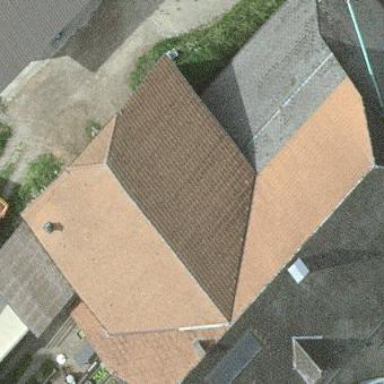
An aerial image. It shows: Farm building.